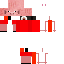
A male human skin with medium skin, wearing brown long hair dressed in a red tshirt and red pants, featuring a closed mouth.